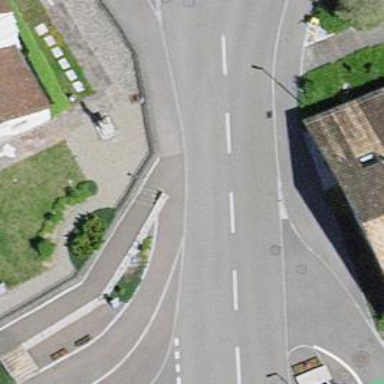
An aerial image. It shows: Uncontrolled zebra crossing on the road.